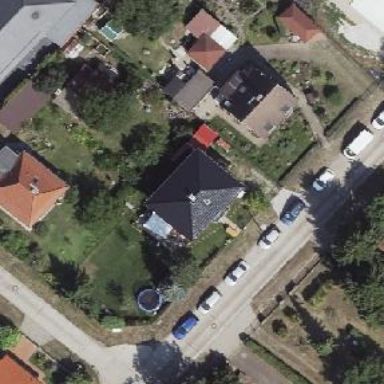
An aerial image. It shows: Detached building with roof shaped like quadruple saltbox.